Interaction volume radius: 5 \u00c5
Interaction volume height: 20 \u00c5
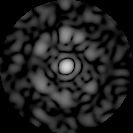
Disorder parameter: 0.6758